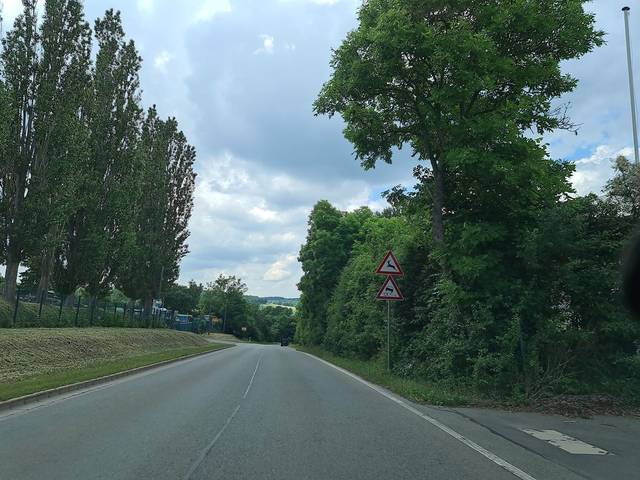
Region: Germany
Coordinates: 50.503, 12.101